Question: I'm new at VBA, and i'm doing an application and i am a little bit confused in a certain part of a code, please find example in the table below:

My code needs to create a folder based on each row cells, in example:
Starting with 'B1', it validates if it is Father or Son, if it is Father, saves the first letter (in this case "F") and if it is "Son", it's saves an "S".
Second, if the 'A1', is 100, it must save the cell value.
And now the thing what i need to do is create a Folder in the ActiveWorkbook.path which names it (as in the last example) \F100
\S101, \S102 and goes on..
My code is something like this but i know that it doesn't work corretly.
'''
Sub Test()
Dim rng1 As Range
Dim rng2 As Range
Set rng1 = Range("A1")
Set rng2 = Range("B1").Select
Set fso = CreateObject("Scripting.FileSystemObject")
Do While Not IsEmpty(rng2)
If rng2.Value = "Father" Then
fso.createFolder (ActiveWorkbook.Path & "" & rng1.Value2)
ElseIf rng2.Value = "Son" Then
fso.createFolder (ActiveWorkbook.Path & "" & rng1.Value2)
End If
ActiveCell.Offset(1, 0).Select
Loop
End Sub
'''
Thanks for the time !
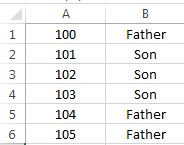
Answer: Something like:
'''
Sub Test()
Dim rng1 As Range, fso, v
Set rng1 = Range("A1")
Set fso = CreateObject("Scripting.FileSystemObject")
Do While Not IsEmpty(rng1)
v = rng1.Offset(0, 1).value
If v = "Father" Or v = "Son" Then
fso.createFolder (ActiveWorkbook.Path & "" & _
Left(v, 1) & rng1.Value2)
End If
Set rng1 = rng1.Offset(1, 0)
Loop
End Sub
'''